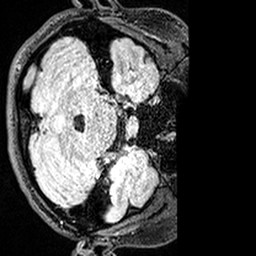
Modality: FLAIR
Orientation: axial
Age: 21
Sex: female
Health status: healthy
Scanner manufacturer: siemens
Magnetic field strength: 3 T
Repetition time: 5 s
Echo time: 0.388 s